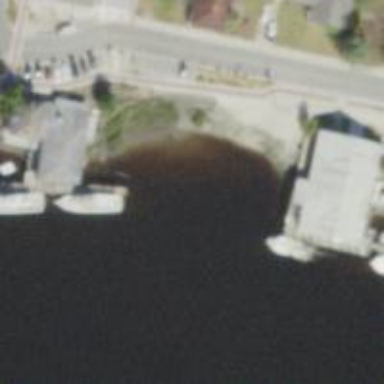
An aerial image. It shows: Pier with mooring facilities.